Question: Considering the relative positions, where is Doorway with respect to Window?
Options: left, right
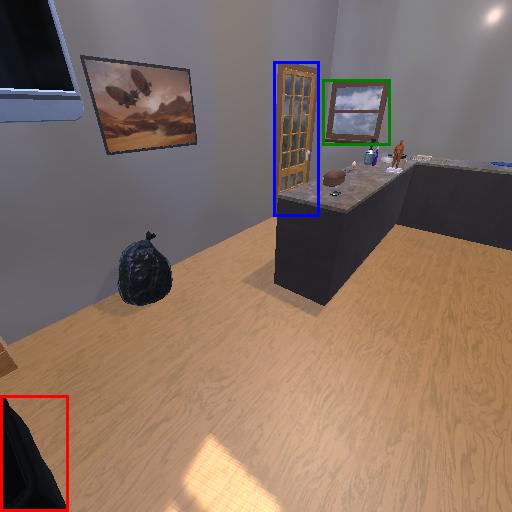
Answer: left